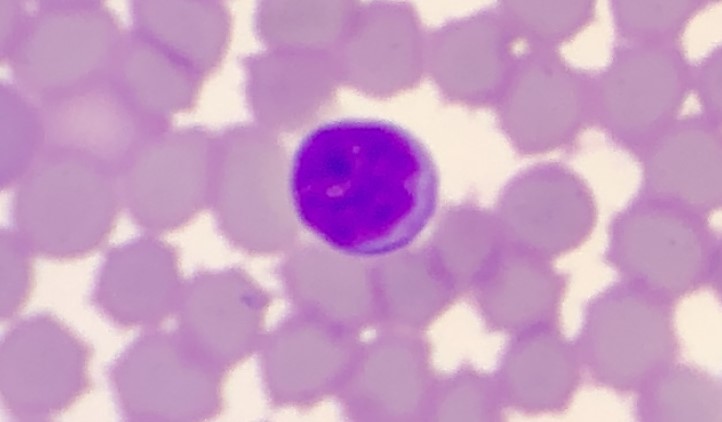
White blood cell type: Lymphocyte